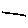
Label: line